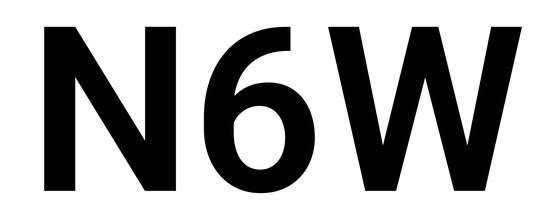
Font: Roboto_SemiBold